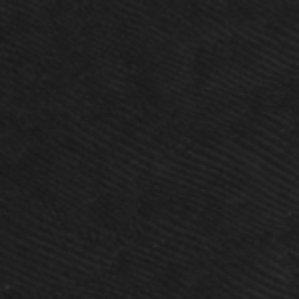
Label: frost